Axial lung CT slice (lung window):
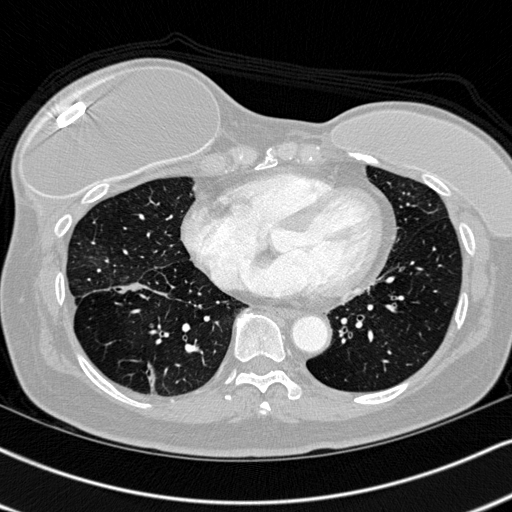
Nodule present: no